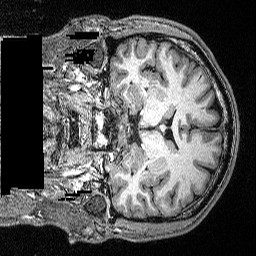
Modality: T1w
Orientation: coronal
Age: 29
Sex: male
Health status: ill
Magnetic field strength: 3 T
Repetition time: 2.53 s
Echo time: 0.00331 s